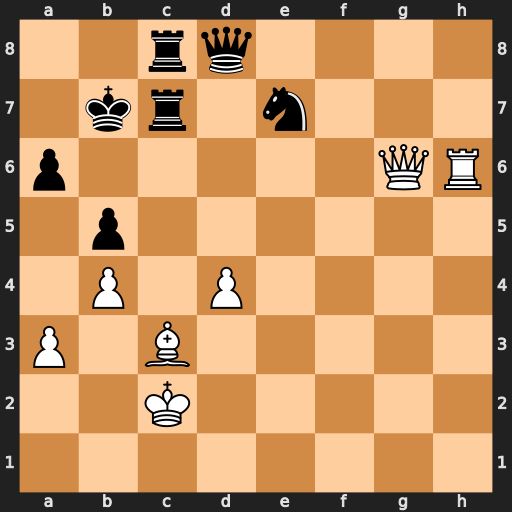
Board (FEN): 2rq4/1kr1n3/p5QR/1p6/1P1P4/P1B5/2K5/8
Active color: w
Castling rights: -
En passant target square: -
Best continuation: Qxa6+ Kb8 Rb6+ Rb7 Rxb7#